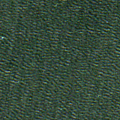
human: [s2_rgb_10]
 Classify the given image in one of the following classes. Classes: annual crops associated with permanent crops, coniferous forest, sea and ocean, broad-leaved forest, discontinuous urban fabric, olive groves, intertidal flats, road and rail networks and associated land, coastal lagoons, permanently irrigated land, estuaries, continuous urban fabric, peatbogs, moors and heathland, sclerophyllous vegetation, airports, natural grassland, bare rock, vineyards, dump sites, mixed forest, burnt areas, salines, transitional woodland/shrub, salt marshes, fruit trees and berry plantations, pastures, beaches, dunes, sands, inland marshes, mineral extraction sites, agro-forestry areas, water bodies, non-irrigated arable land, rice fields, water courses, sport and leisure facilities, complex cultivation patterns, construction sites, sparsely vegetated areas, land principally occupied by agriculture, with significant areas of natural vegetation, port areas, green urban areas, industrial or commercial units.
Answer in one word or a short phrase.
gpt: sea and ocean